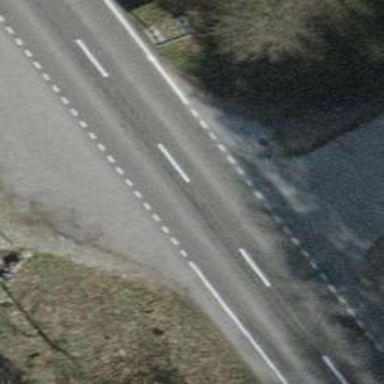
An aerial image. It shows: Asphalt road classified as tertiary.